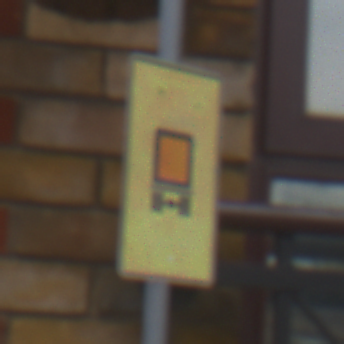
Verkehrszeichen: KennzeichnungspflichtigeFahrzeugeGefaehrlicheGueterOhnePfeilsymbol
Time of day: MorningAfternoon
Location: Outdoor (Urban)
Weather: Overcast
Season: NotSpecified
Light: Natural